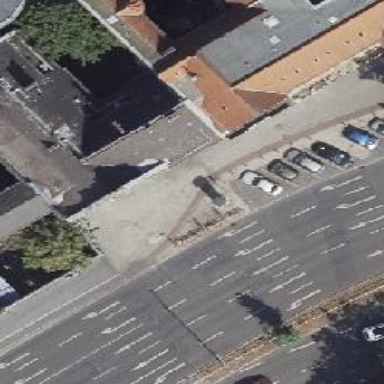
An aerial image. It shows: Entrance to public transport.